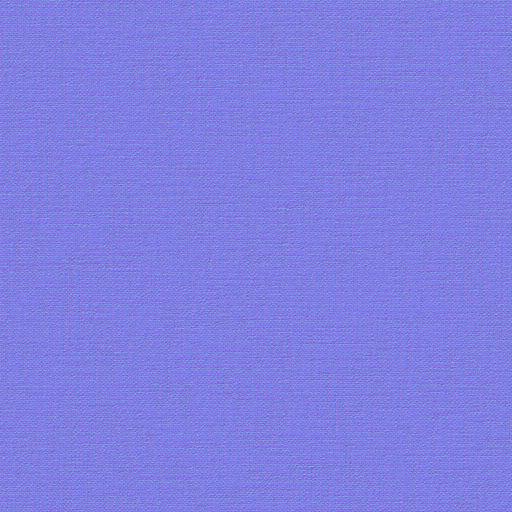
clean fabric smooth woven